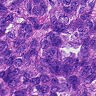
Metastatic tissue present: yes